Question: I'm working on a cocoa app, in which i wanted to dynamically add, remove, resize views.

Shown above is the image, in which there are three views in a parent view out of which view-B can be added or removed and based on that we need to resize view-C.
Any cocoa/objective-c help for this.
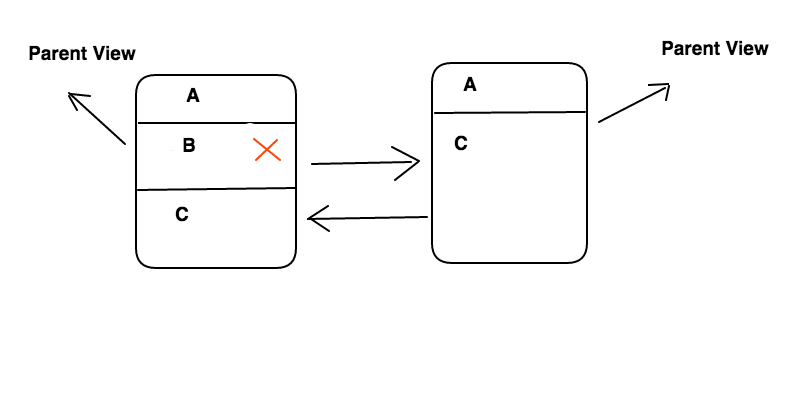
Answer: '''
//To add a subview
[parentView addSubview:subview];
//To remove a subview
[subview removeFromSuperview];
//To resize a view
[subview setFrameSize: NSMakeSize(width, height)];
[subview setFrameOrigin: NSMakePoint(originX, originY)];
'''
If you need to set the frame of a view based on the size or position of other views, you can use a views frame which has a size and an origin etc...
For example, to move C so it borders A and takes up the rest of the space in the view:
'''
NSSize size = NSMakeSize(parentView.frame.size.width, parentView.frame.size.height - a.frame.size.height);
NSPoint origin = NSMakePoint(a.frame.origin.x, a.frame.origin.y + a.frame.size.height);
[c setFrameSize: size];
[c setFrameOrigin: origin];
'''